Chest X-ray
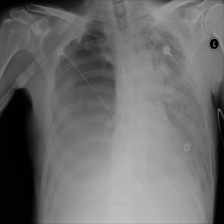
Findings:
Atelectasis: negative
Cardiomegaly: negative
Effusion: negative
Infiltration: negative
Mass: negative
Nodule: negative
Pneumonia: negative
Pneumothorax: negative
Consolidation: negative
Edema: negative
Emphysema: negative
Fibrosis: negative
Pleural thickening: negative
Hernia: negative